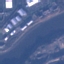
Label: River